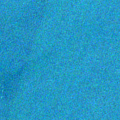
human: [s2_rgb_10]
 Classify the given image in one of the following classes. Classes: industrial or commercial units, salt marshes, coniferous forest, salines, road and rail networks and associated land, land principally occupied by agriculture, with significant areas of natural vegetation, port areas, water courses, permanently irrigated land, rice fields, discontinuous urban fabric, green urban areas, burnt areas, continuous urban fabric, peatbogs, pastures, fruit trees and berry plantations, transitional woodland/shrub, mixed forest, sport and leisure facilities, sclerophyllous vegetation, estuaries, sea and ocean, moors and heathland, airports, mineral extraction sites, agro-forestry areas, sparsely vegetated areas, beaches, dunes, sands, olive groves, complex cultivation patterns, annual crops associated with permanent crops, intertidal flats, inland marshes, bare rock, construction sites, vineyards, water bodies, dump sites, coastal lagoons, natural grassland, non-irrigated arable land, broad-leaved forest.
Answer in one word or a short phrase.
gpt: sea and ocean